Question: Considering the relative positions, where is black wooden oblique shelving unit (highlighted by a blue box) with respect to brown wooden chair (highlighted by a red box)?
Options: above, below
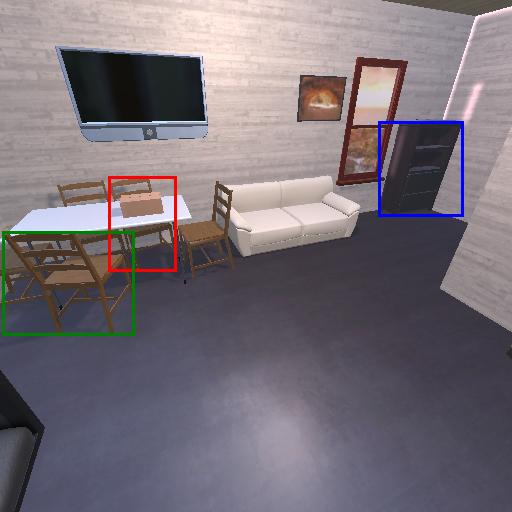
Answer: above